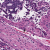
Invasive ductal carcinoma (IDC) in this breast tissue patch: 1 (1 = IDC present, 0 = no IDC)